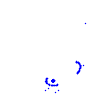
Particle: proton